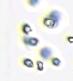
Label: Phaeocystis